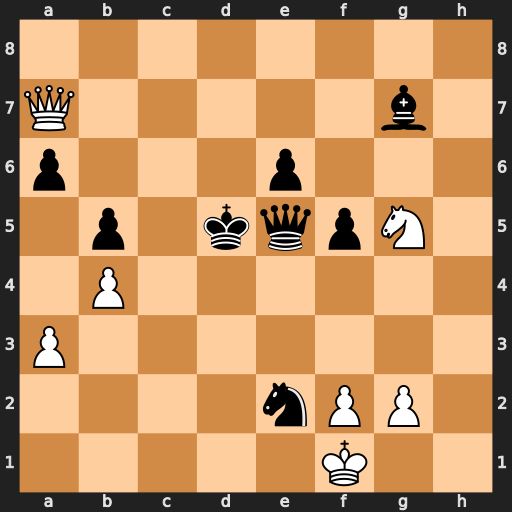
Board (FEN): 8/Q5b1/p3p3/1p1kqpN1/1P6/P7/4nPP1/5K2
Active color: w
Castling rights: -
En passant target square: -
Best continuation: Qc5#